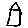
Label: house